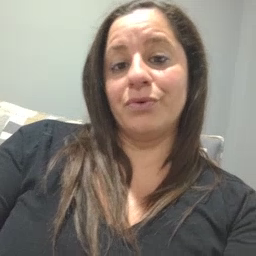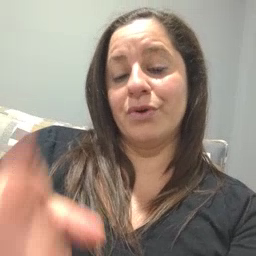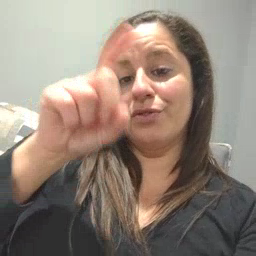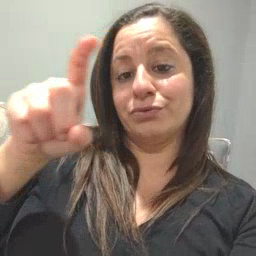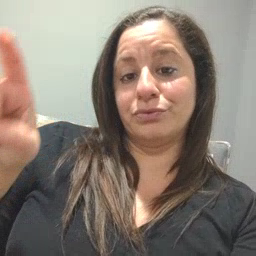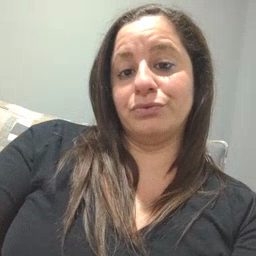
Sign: closet